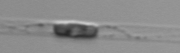
Label: Dactyliosolen_blavyanus